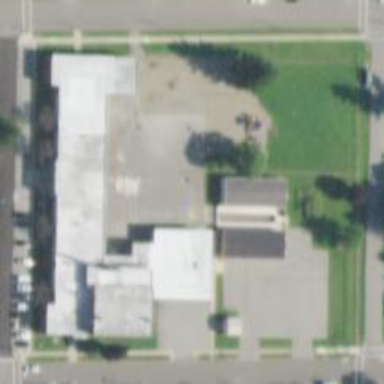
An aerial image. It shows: School.